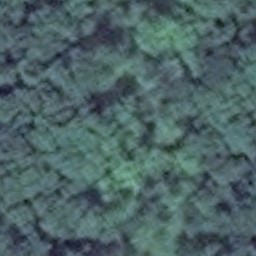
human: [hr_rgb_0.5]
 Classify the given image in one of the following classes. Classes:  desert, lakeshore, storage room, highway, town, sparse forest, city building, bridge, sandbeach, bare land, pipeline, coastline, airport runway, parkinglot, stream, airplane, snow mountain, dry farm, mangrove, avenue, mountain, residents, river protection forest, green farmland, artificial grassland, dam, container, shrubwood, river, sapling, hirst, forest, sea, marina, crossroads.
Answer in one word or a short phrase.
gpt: forest